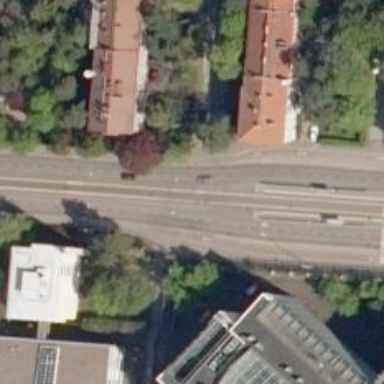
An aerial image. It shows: Tram railway with contact line for electrification. Physical markings segregate the tram tracks.